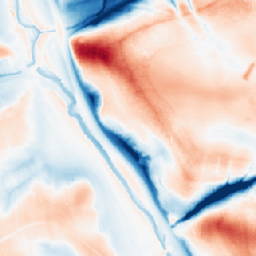
Category: classical
Decomposition family: gaussian_anisotropic
Decomposition parameters: sigma_x: 10
sigma_y: 20
Upsampling method: area
Upsampling parameters: scale: 8
Upsampling scale: 8